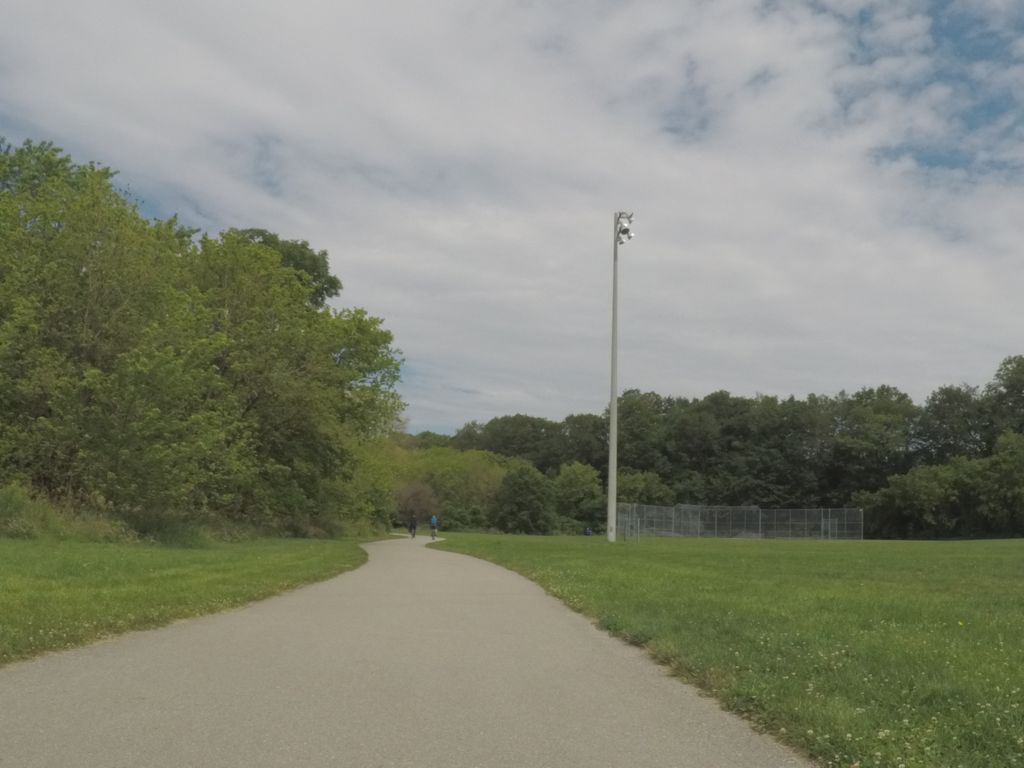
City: toronto